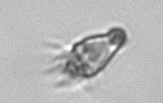
Label: Paratontonia_gracillima